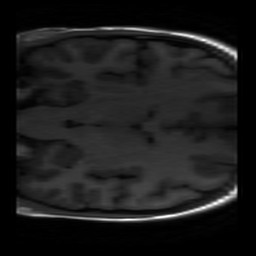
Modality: T1w
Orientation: coronal